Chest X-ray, PA view. Patient: 59 years old, sex M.
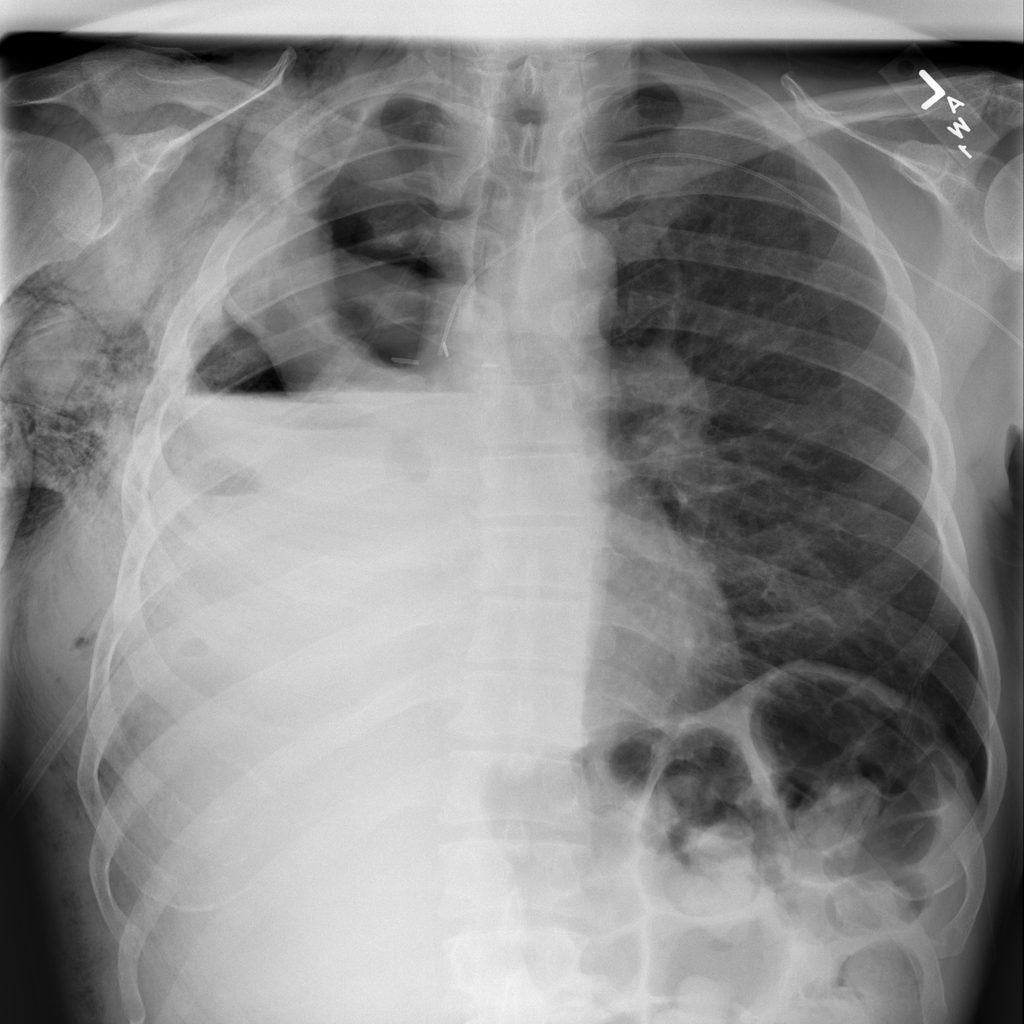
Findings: Emphysema